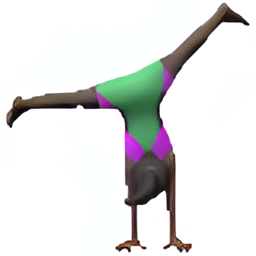
Name: woman doing cartwheel type 6
Emoji: 🤸🏿‍♀️
Group: People & Body
Sub-group: person-sport